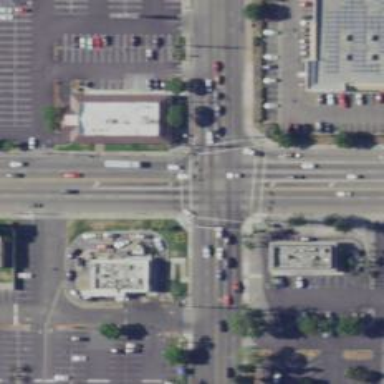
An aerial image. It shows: Marked crossing on the road.